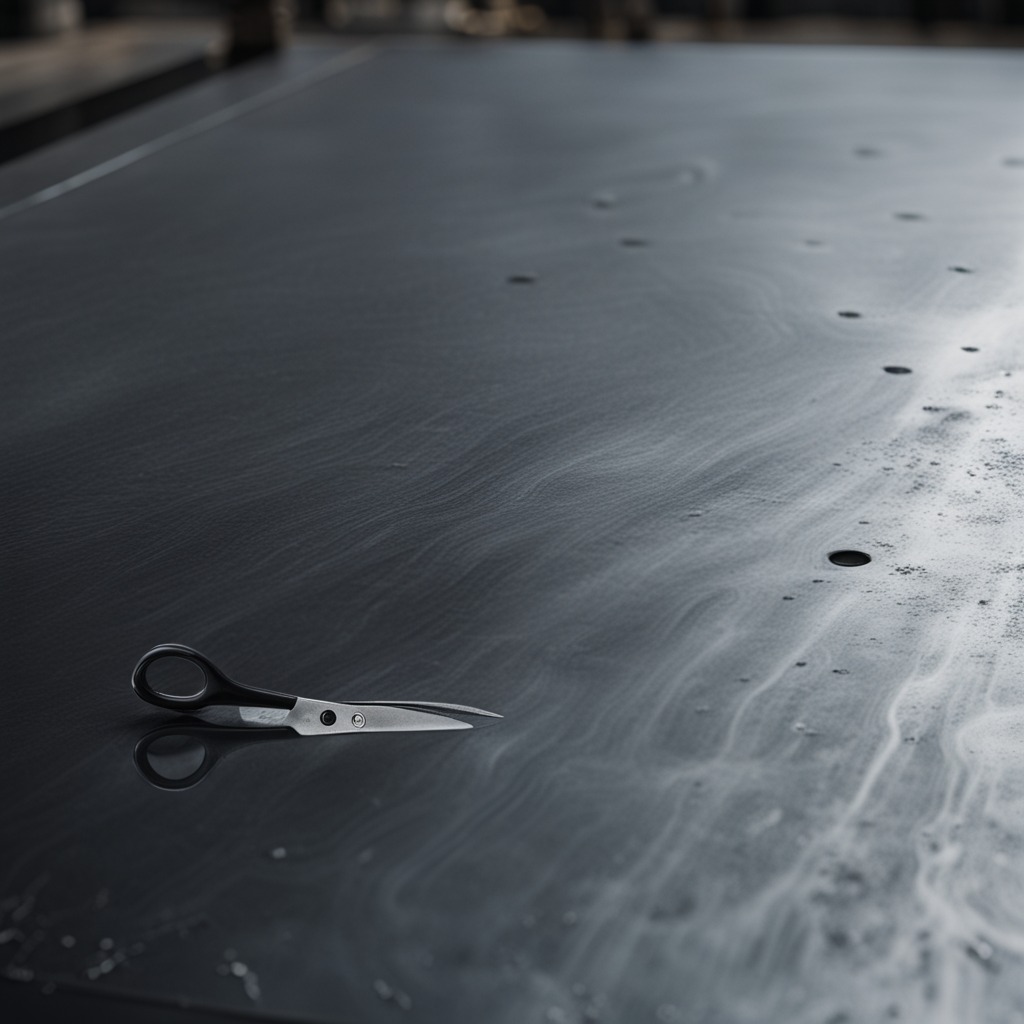
A scissor lies on the cold steel table in a mining workshop.